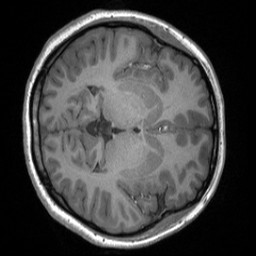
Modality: T1w
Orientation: axial